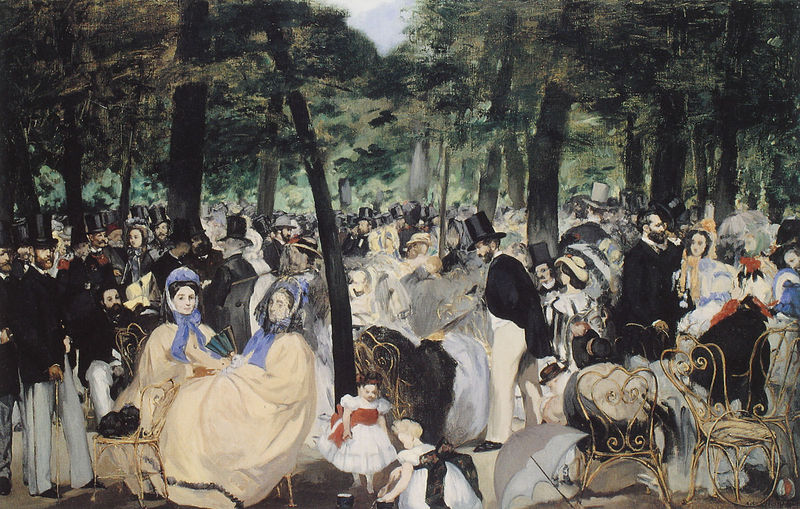
Titel: Das Konzert in den Tuilerien
Künstler: Édouard Manet
Institution: London, National Gallery
Schlagwörter: blau, dunkel, gemälde, gruppe, weiß, bäume, frauen, grün, impressionismus, menschen, mädchen, damen, degas, hut, hüte, kleider, männer, paris, stuhl, stühle, park, fest, gesellschaft, haube, herren, mode, schleife, zylinder, kind, vornehm, wald, kinder, sommer, ausflug, picknick, frack, manet, spaziergang, hauben, festlich, sonntag, alee, 1800, 19.jahrhundert, 20.jahrhundert, gesselschaft